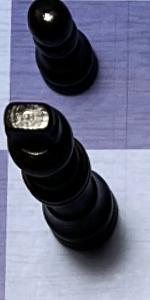
Label: King_Black